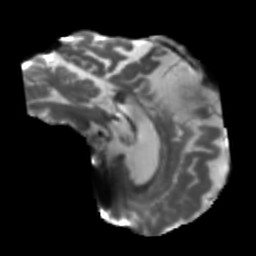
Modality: T2w
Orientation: sagittal
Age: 61
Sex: male
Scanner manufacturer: siemens
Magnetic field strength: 3 T
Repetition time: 5.25 s
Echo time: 0.08 s